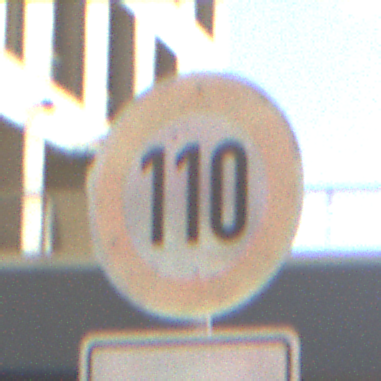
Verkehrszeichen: Geschwindigkeit110
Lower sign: HinweisDurchVerbaleAngabe6
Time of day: MorningAfternoon
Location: Outdoor (Urban)
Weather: PartlyCloudy
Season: NotSpecified
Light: Natural